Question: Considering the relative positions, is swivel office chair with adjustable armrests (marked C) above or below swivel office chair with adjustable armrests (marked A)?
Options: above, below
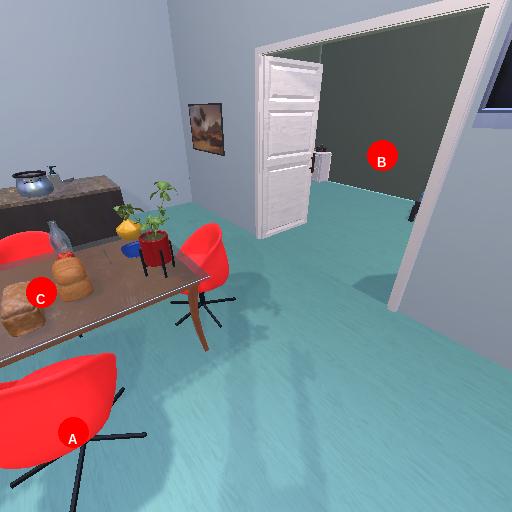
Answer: above